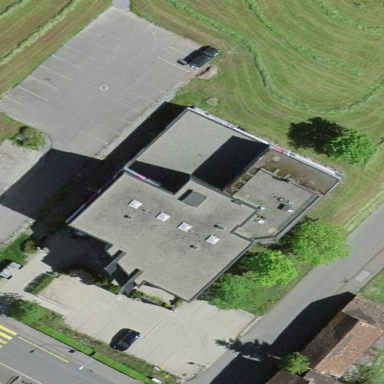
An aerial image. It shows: Building part with flat roof.